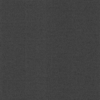
Label: dusty